Question: How to automatically adjust size of the div which is horizontally centred, using another div which has 'position: fixed' property?
To better understand what I mean please take a look at the picture below. Div 'A' is a fixed div with a fixed size and div 'B' is a div which is horizontally centred. I want div 'B' to resize (when I resize browser window) in a such way so right border of 'A' and left border of 'B' never overlap (ideally, if the distance between the borders kept the same).
I know that this can be fairly easy done using JavaScript by reacting on resize events, but I'm wondering is there any way to achieve this in pure CSS?

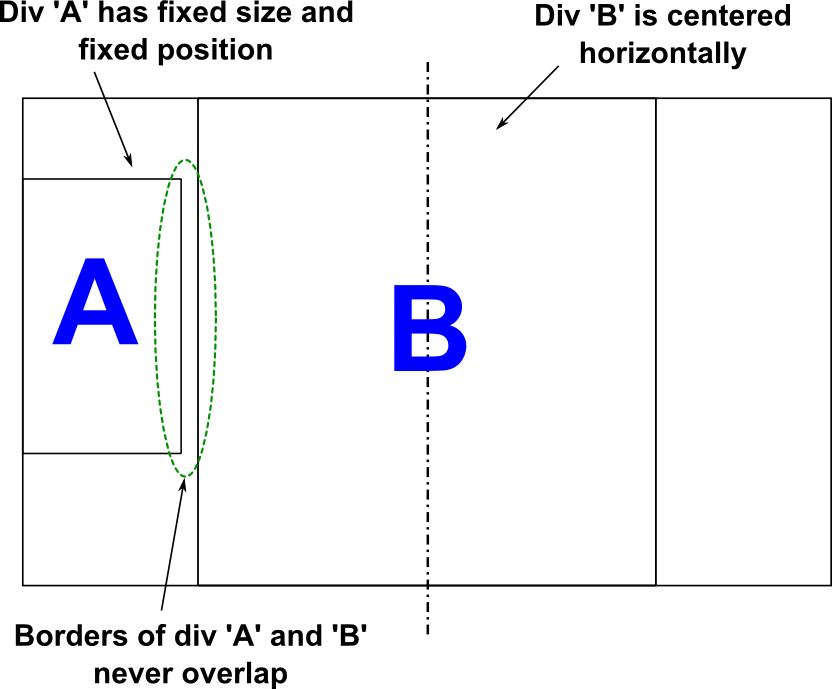
Answer: Here's another way. This should work in older browsers too.
'''
<style>
div {
border: 1px solid red;
height: 100px; }
#A {
position: fixed;
width: 150px; }
#B {
margin: 0px 155px; }
</style>
<div id="A">Stuff</div>
<div id="B">Stuff</div>
'''